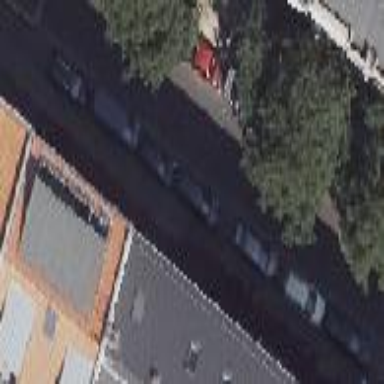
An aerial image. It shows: Street-side parking area with sett surface.